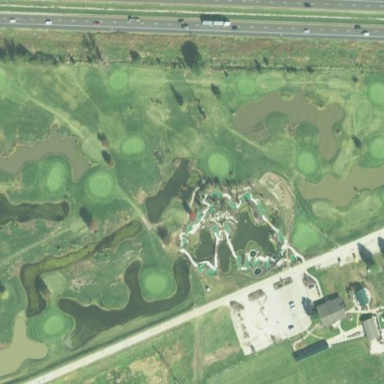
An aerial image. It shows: Golf course.